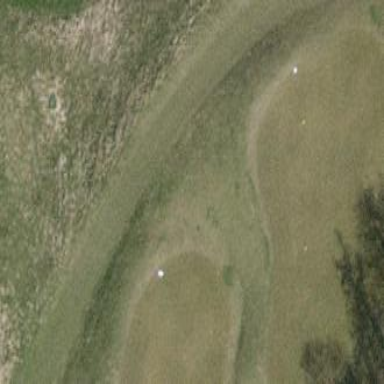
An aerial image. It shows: Grass area designated as golf tee.